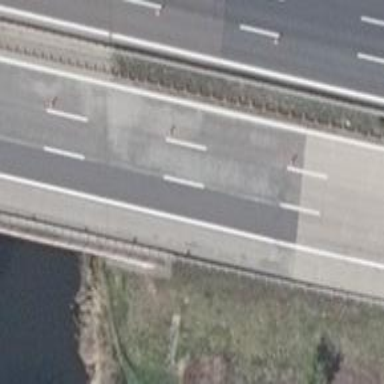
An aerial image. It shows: Concrete bridge located on motorway.